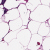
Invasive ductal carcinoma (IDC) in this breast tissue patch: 0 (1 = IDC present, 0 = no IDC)